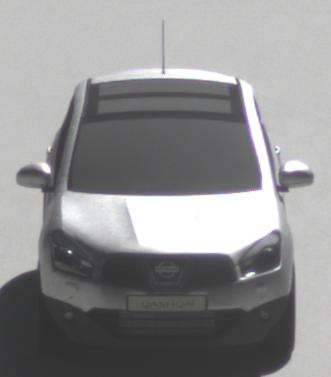
Make: Nissan
Model: Qashqai 1.6
Detailed model: Qashqai (J10)
Model produced from: 2010/03
Model produced until: 2010/08
Doors: 5
Color: white
Road condition: dry road
Daytime: midday
Contrast: high contrast